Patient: sex M, age 40
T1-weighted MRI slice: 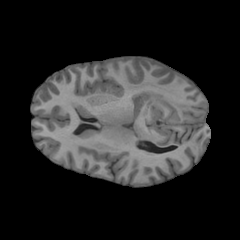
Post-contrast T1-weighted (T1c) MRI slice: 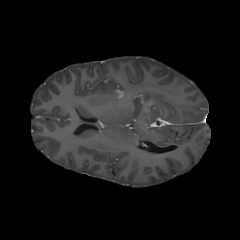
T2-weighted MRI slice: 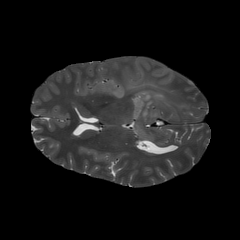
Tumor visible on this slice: yes
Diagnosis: Astrocytoma, IDH-mutant
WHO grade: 3